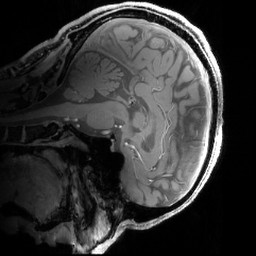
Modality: T1w
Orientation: sagittal
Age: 26
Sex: male
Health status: healthy
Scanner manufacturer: siemens
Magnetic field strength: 7 T
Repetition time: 4.3 s
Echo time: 0.00227 s